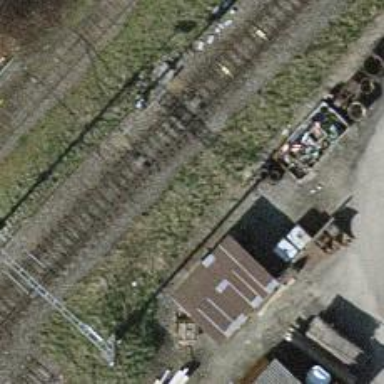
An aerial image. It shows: Railway switch.